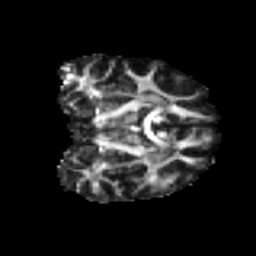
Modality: FA
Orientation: coronal
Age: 31
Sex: female
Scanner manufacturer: ge
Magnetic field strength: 3 T
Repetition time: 7.8 s
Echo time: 0.0606 s